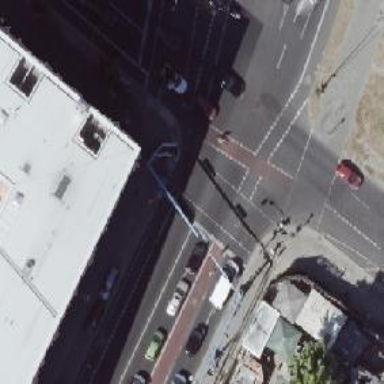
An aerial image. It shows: Road crossing with traffic signals.